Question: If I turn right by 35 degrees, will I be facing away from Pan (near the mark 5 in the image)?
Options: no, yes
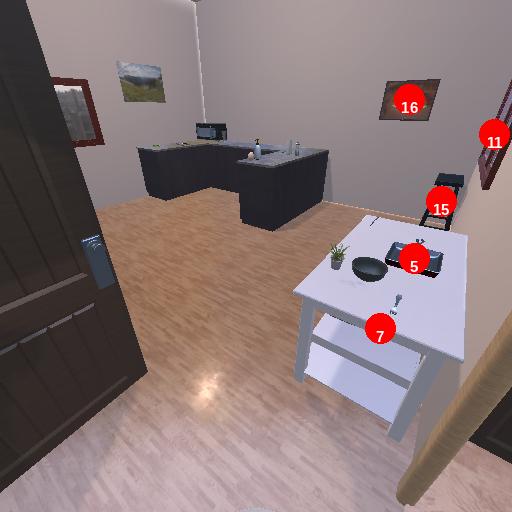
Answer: no